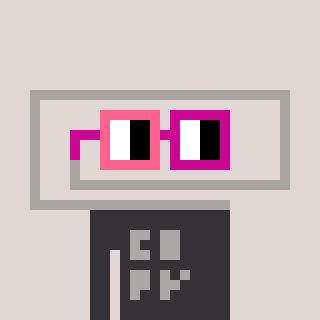
a pixel art character with square pink and red glasses, a paperclip-shaped head and a grayscale-colored body on a warm background